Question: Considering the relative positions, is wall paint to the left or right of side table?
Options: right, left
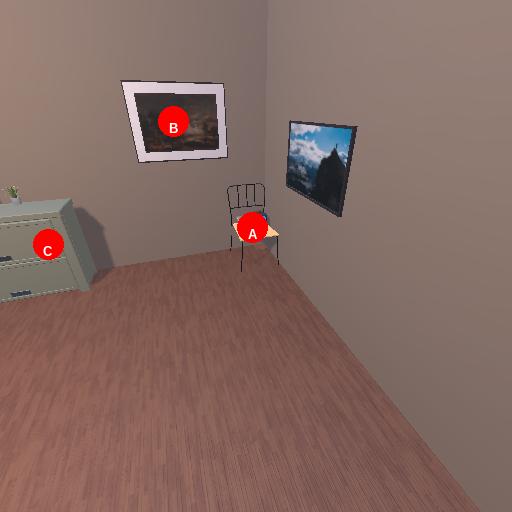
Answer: right